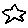
Label: star